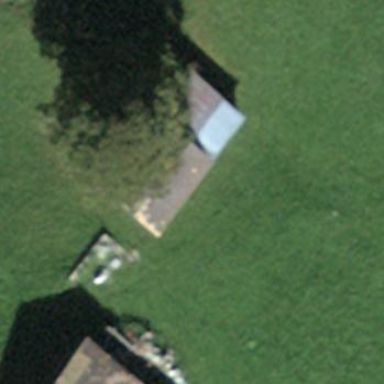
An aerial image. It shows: Shed building.